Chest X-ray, AP view. Patient: 20 years old, sex M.
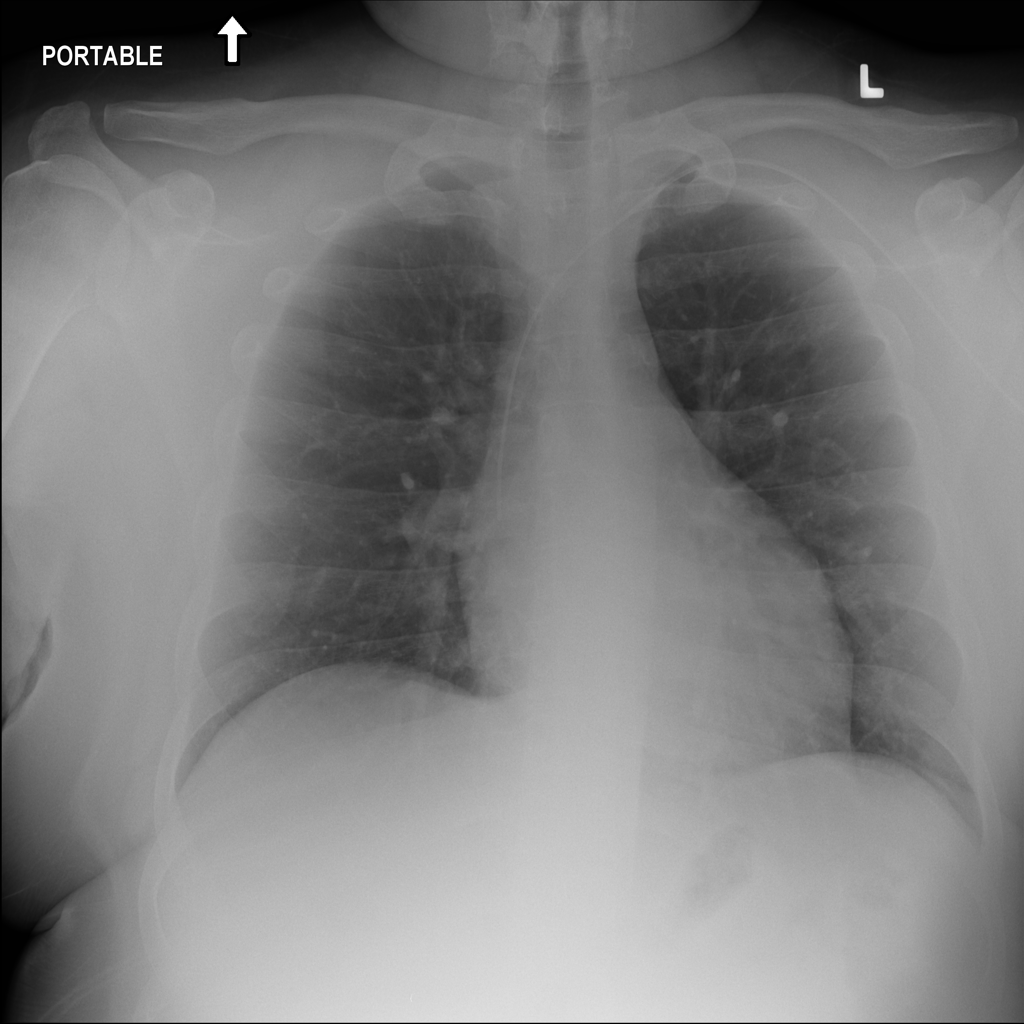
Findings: No Finding